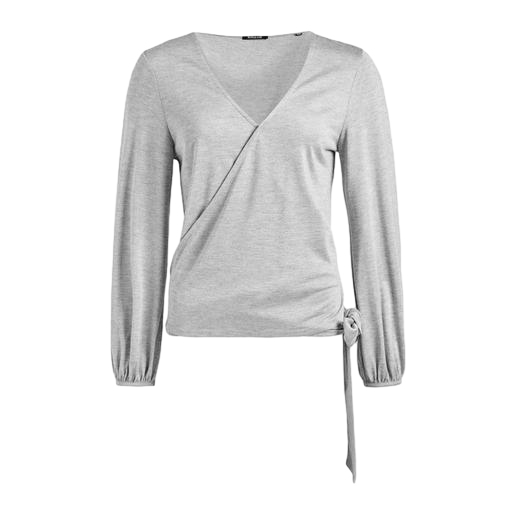
gray jersey tie-front top, gray faux-wrap blouse, gray jersey tie-front shirt, white background